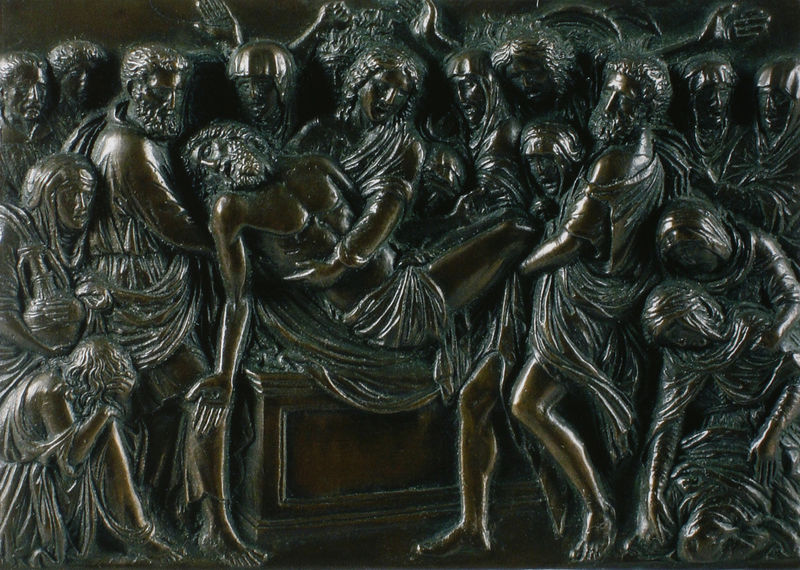
Titel: Grablegung Christi
Künstler: Andrea Riccio
Standort: Bologna
Institution: Museo Civico Medievale
Schlagwörter: dunkel, gruppe, hand, körper, mann, nackt, schatten, umhang, weiß, frauen, grün, menschen, bewegung, frau, hell, licht, marmor, männer, schwarz, schleier, tuch, tanz, bart, bärte, falten, halten, kleidung, leiche, mensch, tod, toter, tragen, trauer, porträt, feld, kirche, gewand, haare, mantel, tücher, gewänder, kind, renaissance, kinder, amphore, krug, skulptur, beine, relief, füße, italien, formen, figuren, metall, bronze, plastik, knie, fliessend, fotografie, barfuss, weinen, uniform, knien, helm, kasten, karaffe, sarg, christus, grab, jesus, jesus christus, kreuzabnahme, leichentuch, leichnam, kopftücher, gebunden, griechenland, legen, jünger, maria, magdalena, beweinung, trauern, aufnahme, grablegung, sarkophag, relif, grablege, apostel, passion, klage, geichter, rhythmisch, halbrelief, zusammenbrechen, zusammenbruch, kein bild, ich sehe nix, so ein schmarrn, ja was weiß ich, zeigt mir halt ein bild, ich schreib dann schon was, so gehts ja nicht, herrschaften programmierer, ran an die arbeit, srakophag, grablegung kreuzabnahme